Field crop: tomato
Growth stage: 1
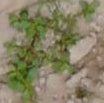
Species: portulaca